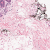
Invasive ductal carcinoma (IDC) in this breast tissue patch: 0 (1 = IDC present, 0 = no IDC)